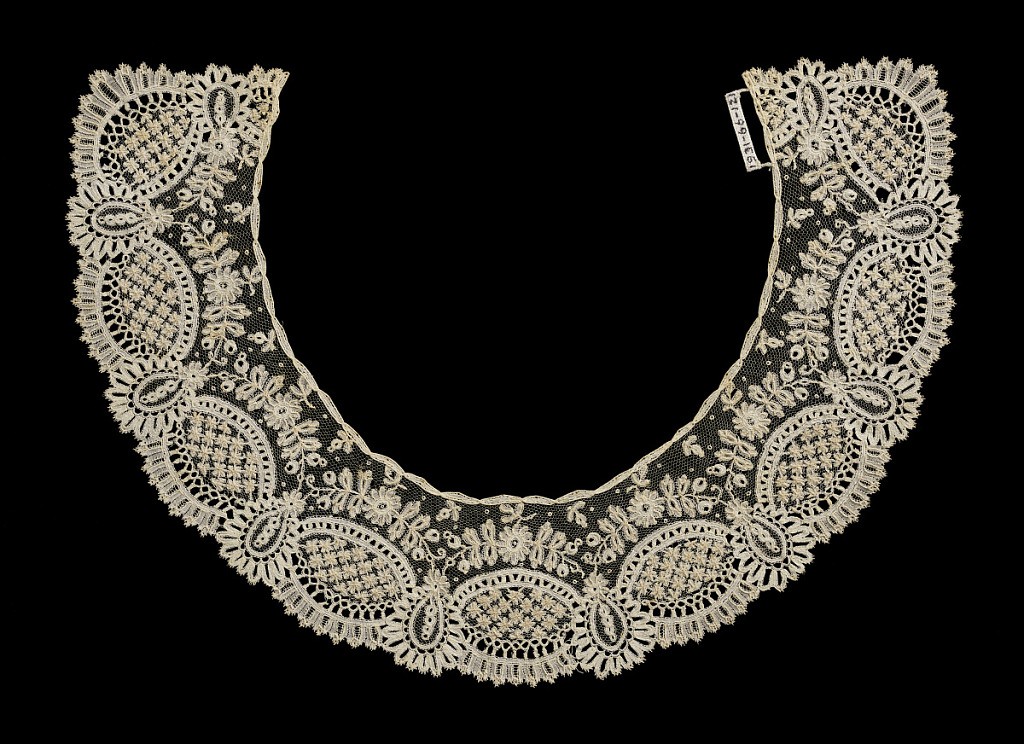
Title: Collar
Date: mid- 19th century
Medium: linen Technique: bobbin motifs with needle lace ground (the needle lace ground is loop and twist with loop and twist return); Brussels style
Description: Lace made of bobbin motifs on needlepoint ground. Design shows floral swags (roses, buds and leaves) above a scalloped edge formed by oval and circular medallions.